Question: I have a 'JTabbedPane' with tab placement set to LEFT. The problem is that icons in each tab are not vertically aligned with one another.
Consider this picture:

As you can see the icon of "Editar Protocolo" (second tab) is not perfectly aligned with the icon of "Distribuir Protocolo" (first tab) and this also happen with the other tabs. I want all icons be vertically aligned to the left.
This is the code I'm using to set tab components:
'''
...
jtabbedPane.setTabComponentAt(1, configurarJtabbedPane("Editar Protocolo", iconEditarProtocolo));
...
public JLabel configurarJtabbedPane(String title, ImageIcon icon) {
JLabel l = new JLabel(title);
l.setIcon(icon);
l.setIconTextGap(5);
l.setHorizontalTextPosition(SwingConstants.RIGHT);
return l;
}
'''
The code is extracted from this Q&A:<URL>.
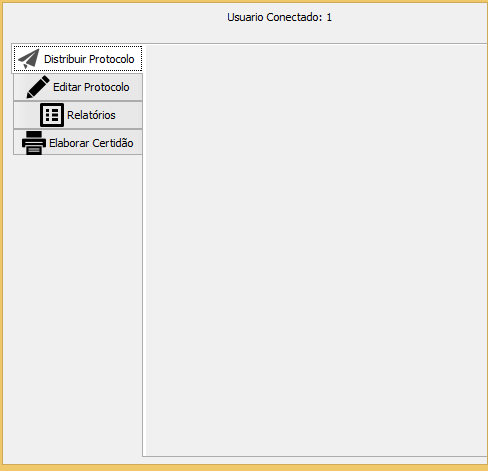
Answer: >
The tab's content is centered by typical implementations, and it makes sense because the area needed to fit this content is unpredictable until the tab is effectively rendered. Since the area depends on the content and different tabs will likely have different title lengths, then there has to be a policy about how to render those tabs. The criteria was to center tabs content and fit the tab area to this content. When we have a default tabbed pane with tabs placed at the top, we don't care much about icon/text alignment:

The only concern could be tabs having different length, but who cares? After all, icons and text are visible and tabbed pane looks good enough. However, when you set the tabs placement to or things are different and it looks unappealing:

Apparently this default behavior is a long standing problem, and there's a really interesting discussion <URL>. Some SO members are involved there: @camickr, @kleopatra, @splungebob. As discussed in that post, a simple solution is not possible, and several workarounds were proposed: basically a custom UI implementation or using panels as renderers and playing with preferred width/height based on text length. Both alternatives involve quite a lot of work.
In order to avoid dealing with UI delegates and taking advantage of 'setTabComponentAt(...)' method, I've started some time ago a tabbed pane extension that I'd like to share here. The approach is based on Swing concept of renderer: a class that has to generate a component to render another component's part, and the goal is to provide a flexible mechanism to add custom tab components.
I have included an example below using my custom tabbed pane and here is an overview of all interfaces/classes needed to provide the aforementioned mechanism.
### ITabRenderer interface
The first step is to define an iterface to offer a contract to render a tab component.
### AbstractTabRenderer class
An abstract class to provide base methods to help in the 'getTabRendererComponent(...)' method implementation. This abstract class has three main properties:
- 'prototypeText'- 'prototypeIcon'- 'horizontalTextAlignment'
Note this class is abstract because it doesn't implement 'getTabRendererComponent(...)' method.
### DefaultTabRenderer class
A concrete implementation by extending 'AbstractTabRenderer' class. Note that if you want to include a close button as shown in tutorial demo, then a little work in this class would be enough. As a matter of fact, I already did, but I won't include that part to not extend this (already large) post.
### JXTabbedPane
Finally the tabbed pane's extension which includes tab renderer support and overrides 'addTab(...)' methods.
### Example
I have run this example with positive results using these PLAFs:
- - - - -
Additionaly if you switch tab placement from to (default) or then all tabs still having the same width, solving the concern described at the second paragraph of this answer.
'''
import java.awt.Component;
import java.awt.Dimension;
import java.awt.GridBagConstraints;
import java.awt.GridBagLayout;
import java.awt.Insets;
import java.beans.PropertyChangeEvent;
import java.beans.PropertyChangeListener;
import java.beans.PropertyChangeSupport;
import javax.swing.Icon;
import javax.swing.JFrame;
import javax.swing.JLabel;
import javax.swing.JPanel;
import javax.swing.JTabbedPane;
import javax.swing.SwingConstants;
import javax.swing.SwingUtilities;
import javax.swing.UIManager;
public class Demo {
private void createAndShowGUI() {
JXTabbedPane tabbedPane = new JXTabbedPane(JTabbedPane.LEFT);
AbstractTabRenderer renderer = (AbstractTabRenderer)tabbedPane.getTabRenderer();
renderer.setPrototypeText("This text is a prototype");
renderer.setHorizontalTextAlignment(SwingConstants.LEADING);
tabbedPane.addTab("Short", UIManager.getIcon("OptionPane.informationIcon"), createEmptyPanel(), "Information tool tip");
tabbedPane.addTab("Long text", UIManager.getIcon("OptionPane.warningIcon"), createEmptyPanel(), "Warning tool tip");
tabbedPane.addTab("This is a really long text", UIManager.getIcon("OptionPane.errorIcon"), createEmptyPanel(), "Error tool tip");
JFrame frame = new JFrame("Demo");
frame.setDefaultCloseOperation(JFrame.DISPOSE_ON_CLOSE);
frame.add(tabbedPane);
frame.pack();
frame.setLocationByPlatform(true);
frame.setVisible(true);
}
private JPanel createEmptyPanel() {
JPanel dummyPanel = new JPanel() {
@Override
public Dimension getPreferredSize() {
return isPreferredSizeSet() ?
super.getPreferredSize() : new Dimension(400, 300);
}
};
return dummyPanel;
}
public static void main(String[] args) {
SwingUtilities.invokeLater(new Runnable() {
@Override
public void run() {
new Demo().createAndShowGUI();
}
});
}
class JXTabbedPane extends JTabbedPane {
private ITabRenderer tabRenderer = new DefaultTabRenderer();
public JXTabbedPane() {
super();
}
public JXTabbedPane(int tabPlacement) {
super(tabPlacement);
}
public JXTabbedPane(int tabPlacement, int tabLayoutPolicy) {
super(tabPlacement, tabLayoutPolicy);
}
public ITabRenderer getTabRenderer() {
return tabRenderer;
}
public void setTabRenderer(ITabRenderer tabRenderer) {
this.tabRenderer = tabRenderer;
}
@Override
public void addTab(String title, Component component) {
this.addTab(title, null, component, null);
}
@Override
public void addTab(String title, Icon icon, Component component) {
this.addTab(title, icon, component, null);
}
@Override
public void addTab(String title, Icon icon, Component component, String tip) {
super.addTab(title, icon, component, tip);
int tabIndex = getTabCount() - 1;
Component tab = tabRenderer.getTabRendererComponent(this, title, icon, tabIndex);
super.setTabComponentAt(tabIndex, tab);
}
}
interface ITabRenderer {
public Component getTabRendererComponent(JTabbedPane tabbedPane, String text, Icon icon, int tabIndex);
}
abstract class AbstractTabRenderer implements ITabRenderer {
private String prototypeText = "";
private Icon prototypeIcon = UIManager.getIcon("OptionPane.informationIcon");
private int horizontalTextAlignment = SwingConstants.CENTER;
private final PropertyChangeSupport propertyChangeSupport = new PropertyChangeSupport(this);
public AbstractTabRenderer() {
super();
}
public void setPrototypeText(String text) {
String oldText = this.prototypeText;
this.prototypeText = text;
firePropertyChange("prototypeText", oldText, text);
}
public String getPrototypeText() {
return prototypeText;
}
public Icon getPrototypeIcon() {
return prototypeIcon;
}
public void setPrototypeIcon(Icon icon) {
Icon oldIcon = this.prototypeIcon;
this.prototypeIcon = icon;
firePropertyChange("prototypeIcon", oldIcon, icon);
}
public int getHorizontalTextAlignment() {
return horizontalTextAlignment;
}
public void setHorizontalTextAlignment(int horizontalTextAlignment) {
this.horizontalTextAlignment = horizontalTextAlignment;
}
public PropertyChangeListener[] getPropertyChangeListeners() {
return propertyChangeSupport.getPropertyChangeListeners();
}
public PropertyChangeListener[] getPropertyChangeListeners(String propertyName) {
return propertyChangeSupport.getPropertyChangeListeners(propertyName);
}
public void addPropertyChangeListener(PropertyChangeListener listener) {
propertyChangeSupport.addPropertyChangeListener(listener);
}
public void addPropertyChangeListener(String propertyName, PropertyChangeListener listener) {
propertyChangeSupport.addPropertyChangeListener(propertyName, listener);
}
protected void firePropertyChange(String propertyName, Object oldValue, Object newValue) {
PropertyChangeListener[] listeners = getPropertyChangeListeners();
for (int i = listeners.length - 1; i >= 0; i--) {
listeners[i].propertyChange(new PropertyChangeEvent(this, propertyName, oldValue, newValue));
}
}
}
class DefaultTabRenderer extends AbstractTabRenderer implements PropertyChangeListener {
private Component prototypeComponent;
public DefaultTabRenderer() {
super();
prototypeComponent = generateRendererComponent(getPrototypeText(), getPrototypeIcon(), getHorizontalTextAlignment());
addPropertyChangeListener(this);
}
private Component generateRendererComponent(String text, Icon icon, int horizontalTabTextAlignmen) {
JPanel rendererComponent = new JPanel(new GridBagLayout());
rendererComponent.setOpaque(false);
GridBagConstraints c = new GridBagConstraints();
c.insets = new Insets(2, 4, 2, 4);
c.fill = GridBagConstraints.HORIZONTAL;
rendererComponent.add(new JLabel(icon), c);
c.gridx = 1;
c.weightx = 1;
rendererComponent.add(new JLabel(text, horizontalTabTextAlignmen), c);
return rendererComponent;
}
@Override
public Component getTabRendererComponent(JTabbedPane tabbedPane, String text, Icon icon, int tabIndex) {
Component rendererComponent = generateRendererComponent(text, icon, getHorizontalTextAlignment());
int prototypeWidth = prototypeComponent.getPreferredSize().width;
int prototypeHeight = prototypeComponent.getPreferredSize().height;
rendererComponent.setPreferredSize(new Dimension(prototypeWidth, prototypeHeight));
return rendererComponent;
}
@Override
public void propertyChange(PropertyChangeEvent evt) {
String propertyName = evt.getPropertyName();
if ("prototypeText".equals(propertyName) || "prototypeIcon".equals(propertyName)) {
this.prototypeComponent = generateRendererComponent(getPrototypeText(), getPrototypeIcon(), getHorizontalTextAlignment());
}
}
}
}
'''
### Screenshots